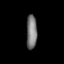
Tissue: lung
Cell type: Endothelial cells
Senescence score: 0.5747
Nuclear area (px): 351
Mean DAPI intensity: 122.61